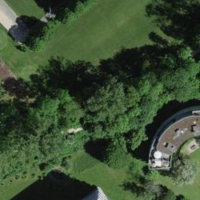
EUNIS habitat code: 53
Species observed at this site:
Troglodytes troglodytes
Turdus pilaris
Carduelis carduelis
Sturnus vulgaris
Chloris chloris